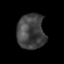
Tissue: prostate
Cell type: T cells
Senescence score: 0.715
Nuclear area (px): 949
Mean DAPI intensity: 66.244